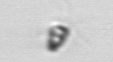
Label: Pyramimonas